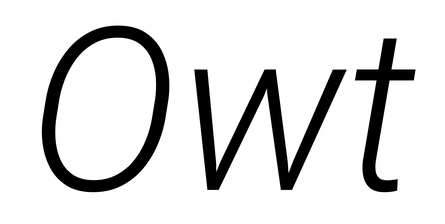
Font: Roboto-Italic_Light_Italic